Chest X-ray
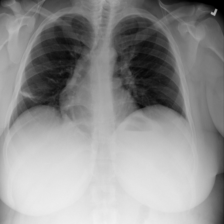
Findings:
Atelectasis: positive
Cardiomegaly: negative
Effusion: negative
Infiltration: negative
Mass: negative
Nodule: negative
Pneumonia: negative
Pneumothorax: negative
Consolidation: negative
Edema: negative
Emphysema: negative
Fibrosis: negative
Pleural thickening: negative
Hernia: negative